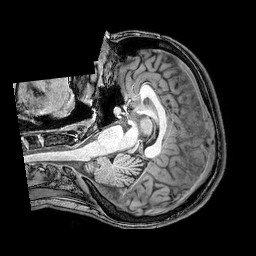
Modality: T1w
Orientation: axial
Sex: female
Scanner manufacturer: philips
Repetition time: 0.008141 s
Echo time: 0.00373 s